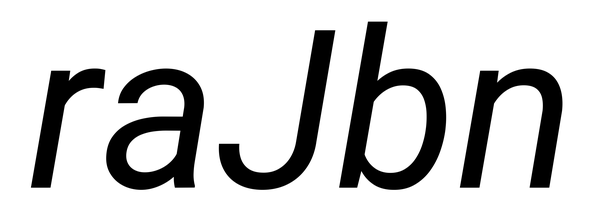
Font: Roboto-Italic_Italic